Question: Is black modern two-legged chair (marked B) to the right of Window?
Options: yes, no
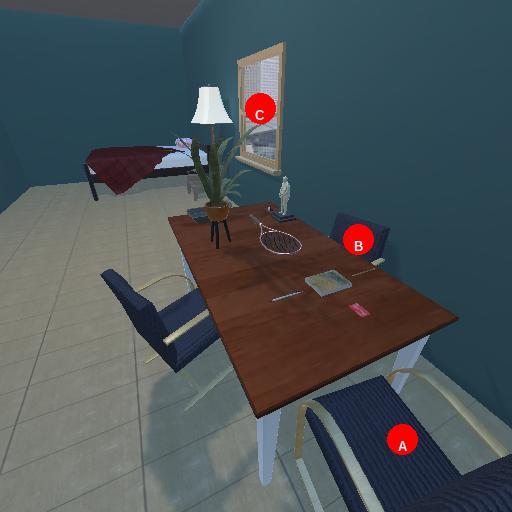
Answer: yes